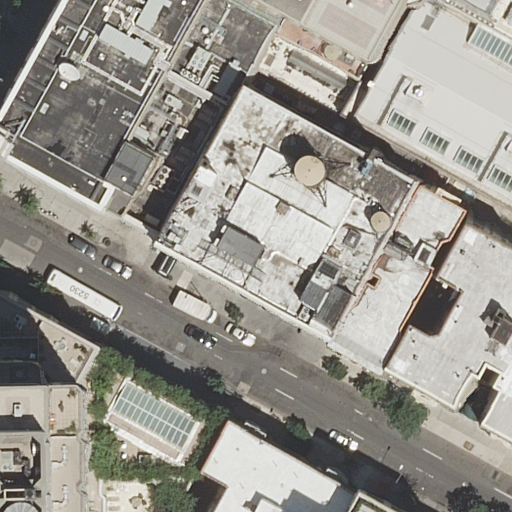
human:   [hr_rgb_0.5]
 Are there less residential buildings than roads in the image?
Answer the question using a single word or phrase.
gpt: no

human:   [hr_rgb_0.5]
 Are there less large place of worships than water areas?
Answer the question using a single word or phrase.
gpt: no

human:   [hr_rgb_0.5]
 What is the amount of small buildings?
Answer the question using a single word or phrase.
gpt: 1

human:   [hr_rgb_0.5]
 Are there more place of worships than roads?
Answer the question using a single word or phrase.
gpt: no

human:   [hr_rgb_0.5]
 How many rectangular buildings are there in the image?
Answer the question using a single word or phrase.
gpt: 5

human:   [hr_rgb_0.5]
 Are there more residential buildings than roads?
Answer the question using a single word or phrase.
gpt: yes

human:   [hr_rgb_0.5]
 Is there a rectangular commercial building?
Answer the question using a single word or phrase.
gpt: no

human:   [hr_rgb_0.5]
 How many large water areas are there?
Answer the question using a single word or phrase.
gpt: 0

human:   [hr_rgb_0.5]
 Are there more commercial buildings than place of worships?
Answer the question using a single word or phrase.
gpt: no

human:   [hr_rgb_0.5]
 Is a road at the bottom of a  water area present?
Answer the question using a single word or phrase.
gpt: no

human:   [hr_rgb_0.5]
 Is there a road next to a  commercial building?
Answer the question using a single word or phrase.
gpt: no

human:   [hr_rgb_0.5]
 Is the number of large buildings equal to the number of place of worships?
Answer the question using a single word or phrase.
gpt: no

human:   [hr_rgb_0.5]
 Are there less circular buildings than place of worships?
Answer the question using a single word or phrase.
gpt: yes

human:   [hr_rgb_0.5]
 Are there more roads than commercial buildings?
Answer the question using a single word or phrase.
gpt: yes

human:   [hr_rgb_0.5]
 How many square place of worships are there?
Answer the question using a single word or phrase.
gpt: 0

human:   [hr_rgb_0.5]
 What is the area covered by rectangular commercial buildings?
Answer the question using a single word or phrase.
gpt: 0m2

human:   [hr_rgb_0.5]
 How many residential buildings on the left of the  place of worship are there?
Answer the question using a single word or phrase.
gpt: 1

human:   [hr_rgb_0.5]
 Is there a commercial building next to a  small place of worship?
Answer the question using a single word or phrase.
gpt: no

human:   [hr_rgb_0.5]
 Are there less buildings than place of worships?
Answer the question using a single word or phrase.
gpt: no

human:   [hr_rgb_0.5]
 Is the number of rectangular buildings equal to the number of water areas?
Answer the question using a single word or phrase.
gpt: no

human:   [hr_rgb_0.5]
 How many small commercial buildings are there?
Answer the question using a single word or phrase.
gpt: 0

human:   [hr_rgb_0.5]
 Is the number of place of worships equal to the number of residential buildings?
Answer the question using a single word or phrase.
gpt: no

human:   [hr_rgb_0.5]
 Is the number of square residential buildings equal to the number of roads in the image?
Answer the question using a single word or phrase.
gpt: no

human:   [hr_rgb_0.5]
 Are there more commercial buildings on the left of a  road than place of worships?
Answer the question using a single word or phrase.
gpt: no

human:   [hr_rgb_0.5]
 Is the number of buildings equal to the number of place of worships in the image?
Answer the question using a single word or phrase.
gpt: no

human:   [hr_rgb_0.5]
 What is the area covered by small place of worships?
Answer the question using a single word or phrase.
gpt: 0m2

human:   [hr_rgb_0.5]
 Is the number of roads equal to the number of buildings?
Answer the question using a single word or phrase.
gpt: no

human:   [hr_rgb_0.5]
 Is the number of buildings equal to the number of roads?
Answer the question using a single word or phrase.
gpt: no

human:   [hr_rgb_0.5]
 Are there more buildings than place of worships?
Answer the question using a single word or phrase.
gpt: yes

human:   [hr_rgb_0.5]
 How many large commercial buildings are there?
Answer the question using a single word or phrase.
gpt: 0

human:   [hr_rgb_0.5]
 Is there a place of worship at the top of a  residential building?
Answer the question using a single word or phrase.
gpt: yes

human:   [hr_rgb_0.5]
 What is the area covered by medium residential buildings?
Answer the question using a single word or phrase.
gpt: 931m2

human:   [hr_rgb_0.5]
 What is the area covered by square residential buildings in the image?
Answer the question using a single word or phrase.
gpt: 0m2

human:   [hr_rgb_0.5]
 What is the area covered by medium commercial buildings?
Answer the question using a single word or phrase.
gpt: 0m2

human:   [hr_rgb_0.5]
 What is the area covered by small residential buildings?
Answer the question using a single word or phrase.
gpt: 13m2

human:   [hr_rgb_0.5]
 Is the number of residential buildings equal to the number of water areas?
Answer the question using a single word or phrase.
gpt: no